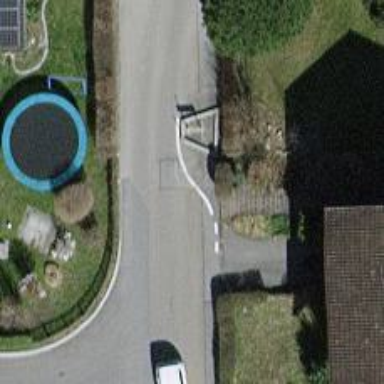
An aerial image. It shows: Chicane for traffic calming.